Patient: sex M, age 79
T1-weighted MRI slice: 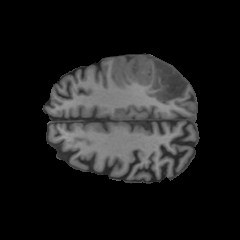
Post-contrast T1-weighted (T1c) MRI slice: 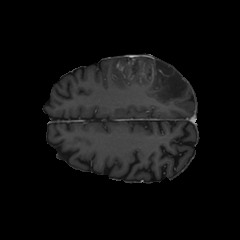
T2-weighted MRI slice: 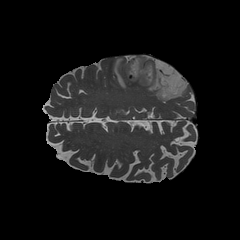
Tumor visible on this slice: yes
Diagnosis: Glioblastoma, IDH-wildtype
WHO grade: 4